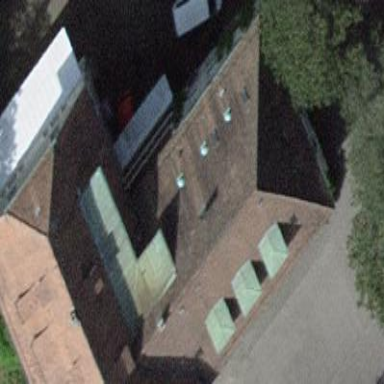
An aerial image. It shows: School building.